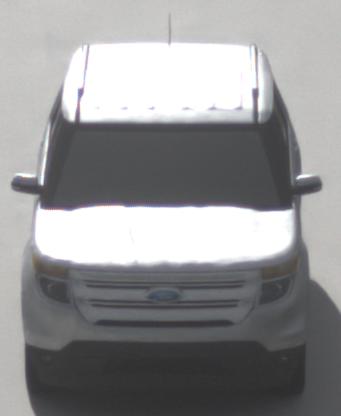
Make: Ford
Model: Explorer
Detailed model: Gen. 5
Model produced from: 2010
Model produced until: 2019
Doors: 5
Color: white
Road condition: dry road
Daytime: morning or afternoon
Contrast: low contrast